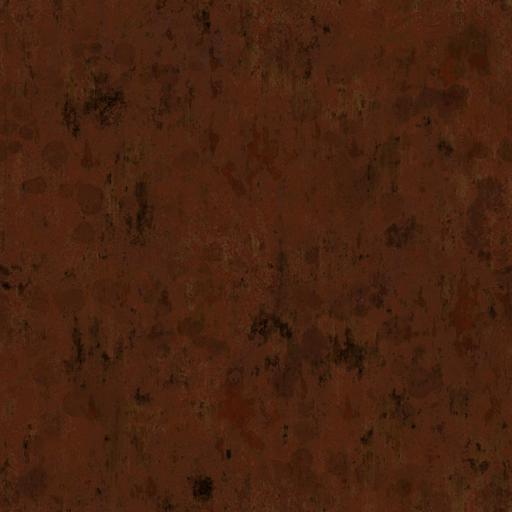
Tags: brown industrial old rust rusted rusty